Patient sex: F
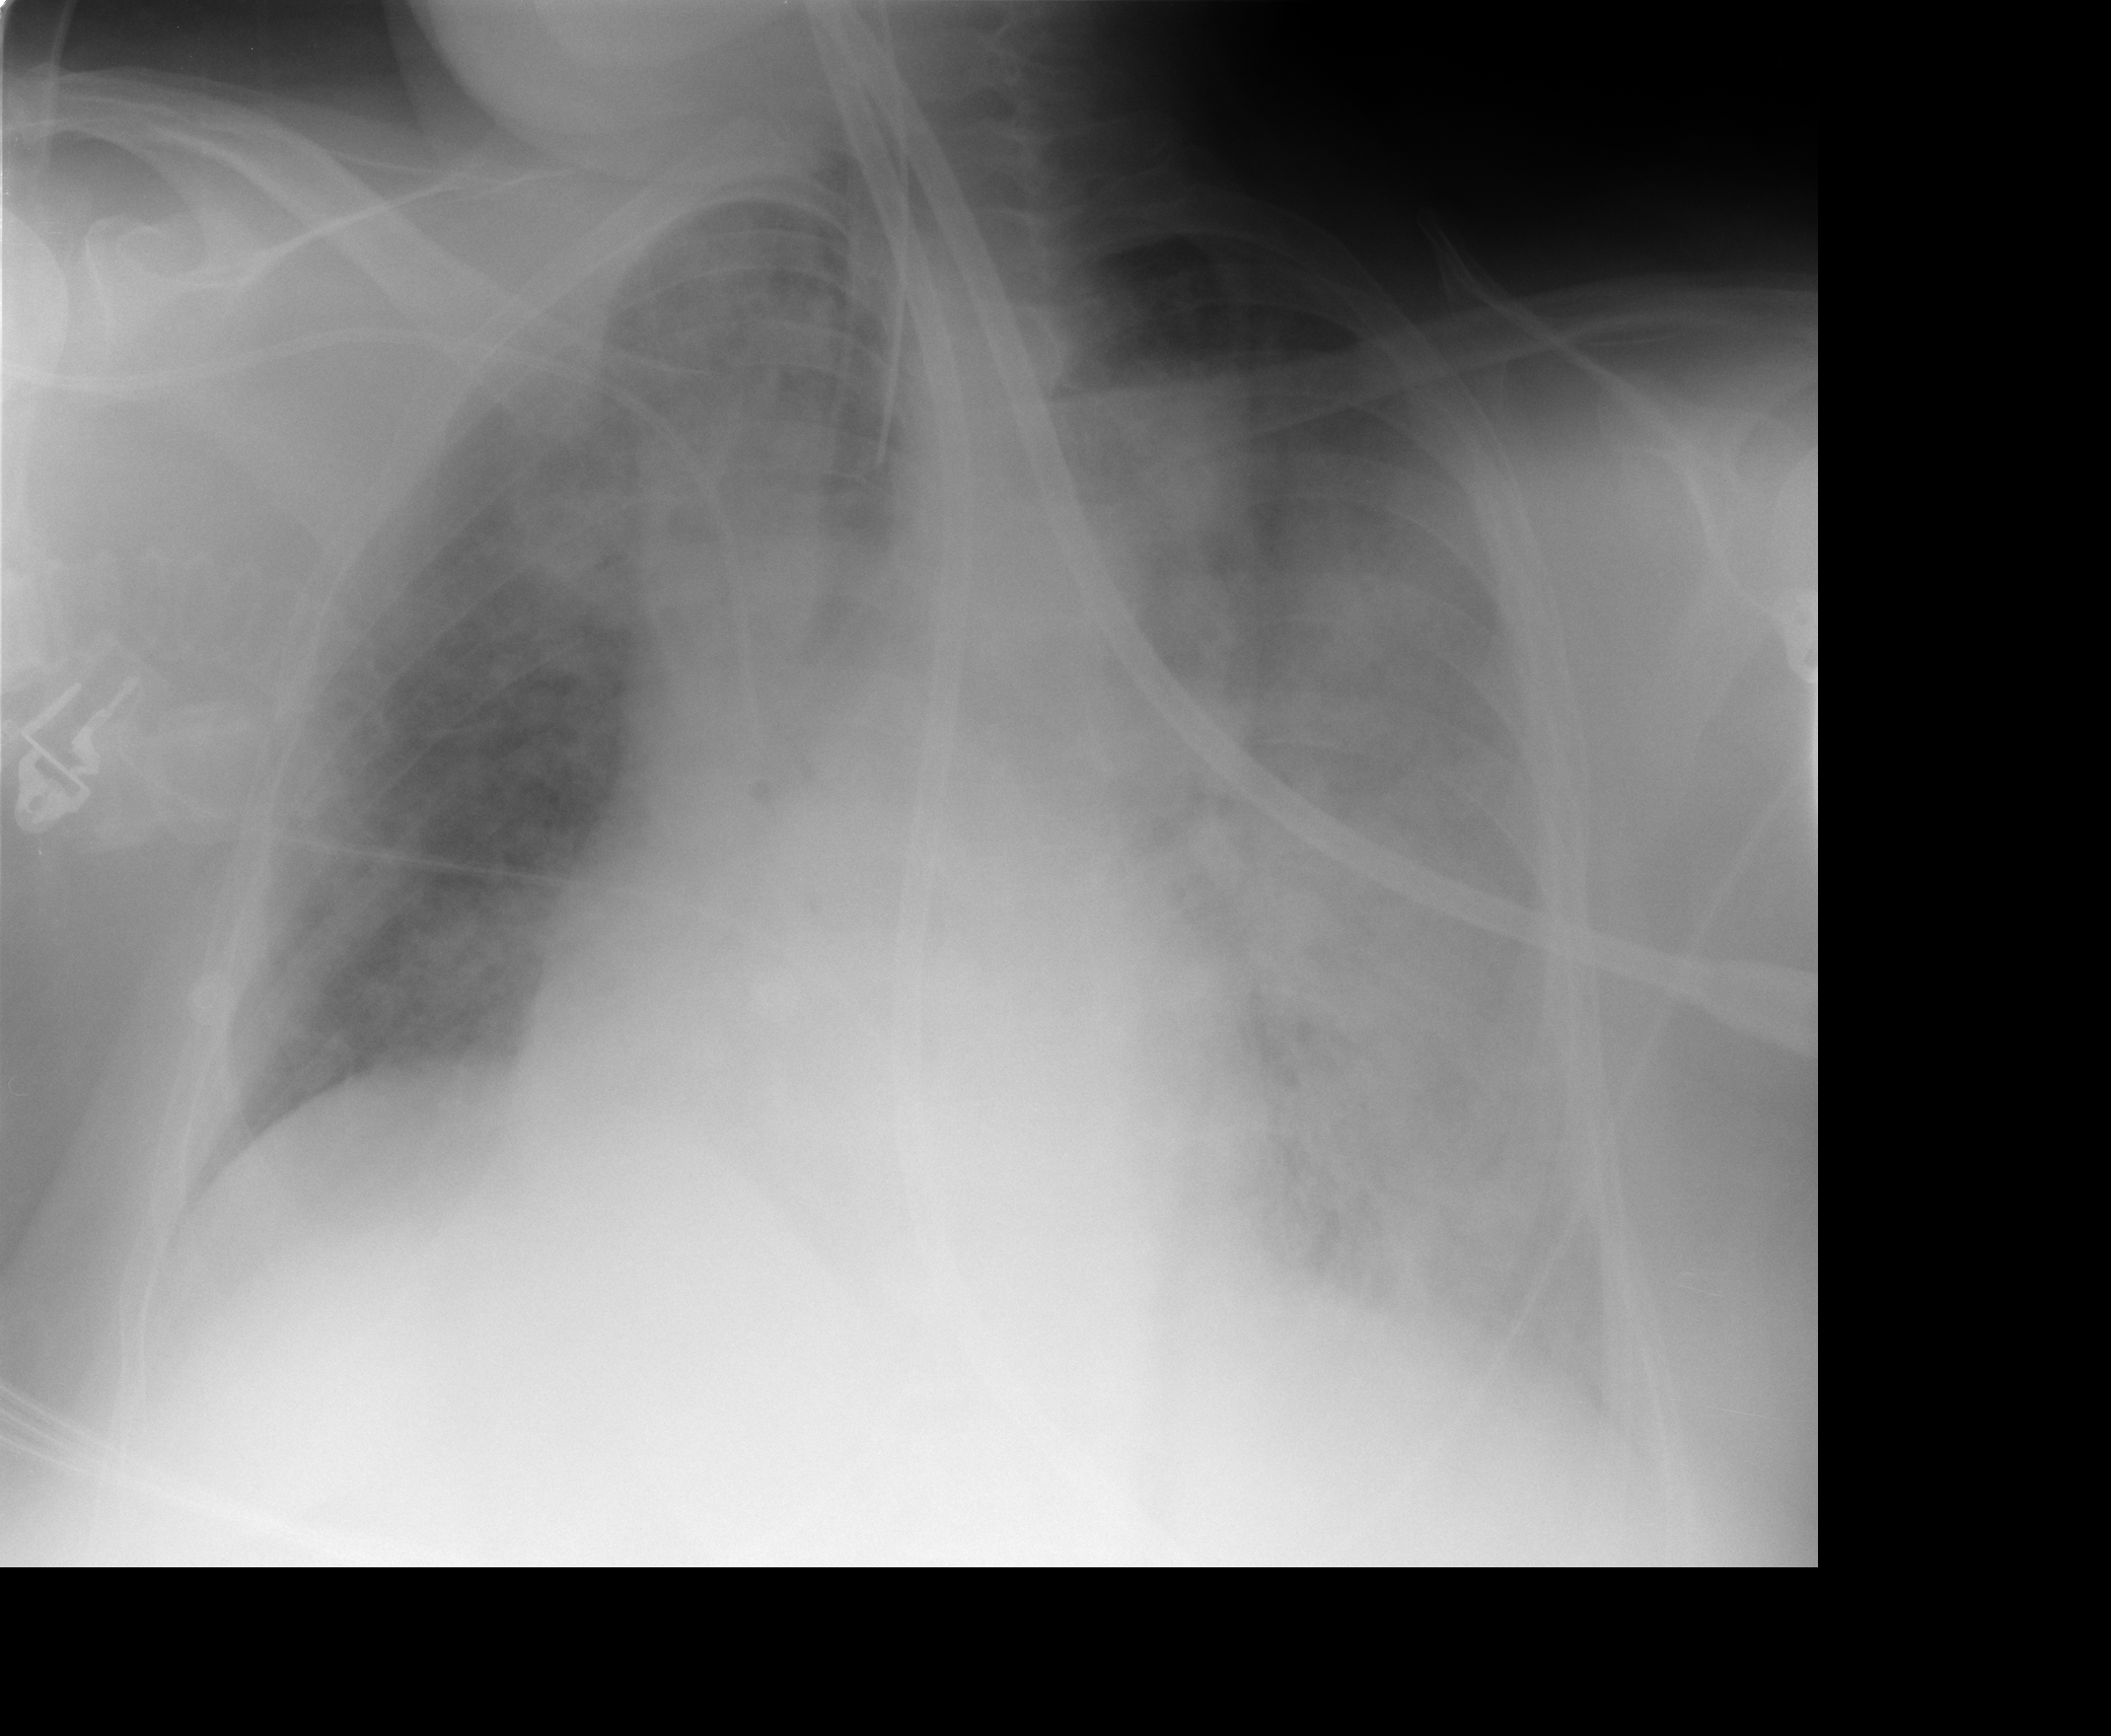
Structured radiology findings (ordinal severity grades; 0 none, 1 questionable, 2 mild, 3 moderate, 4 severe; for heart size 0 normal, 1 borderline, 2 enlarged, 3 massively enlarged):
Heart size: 2
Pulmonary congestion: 0
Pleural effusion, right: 0
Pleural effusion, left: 0
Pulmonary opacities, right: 4
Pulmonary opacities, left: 4
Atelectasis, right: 3
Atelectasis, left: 3